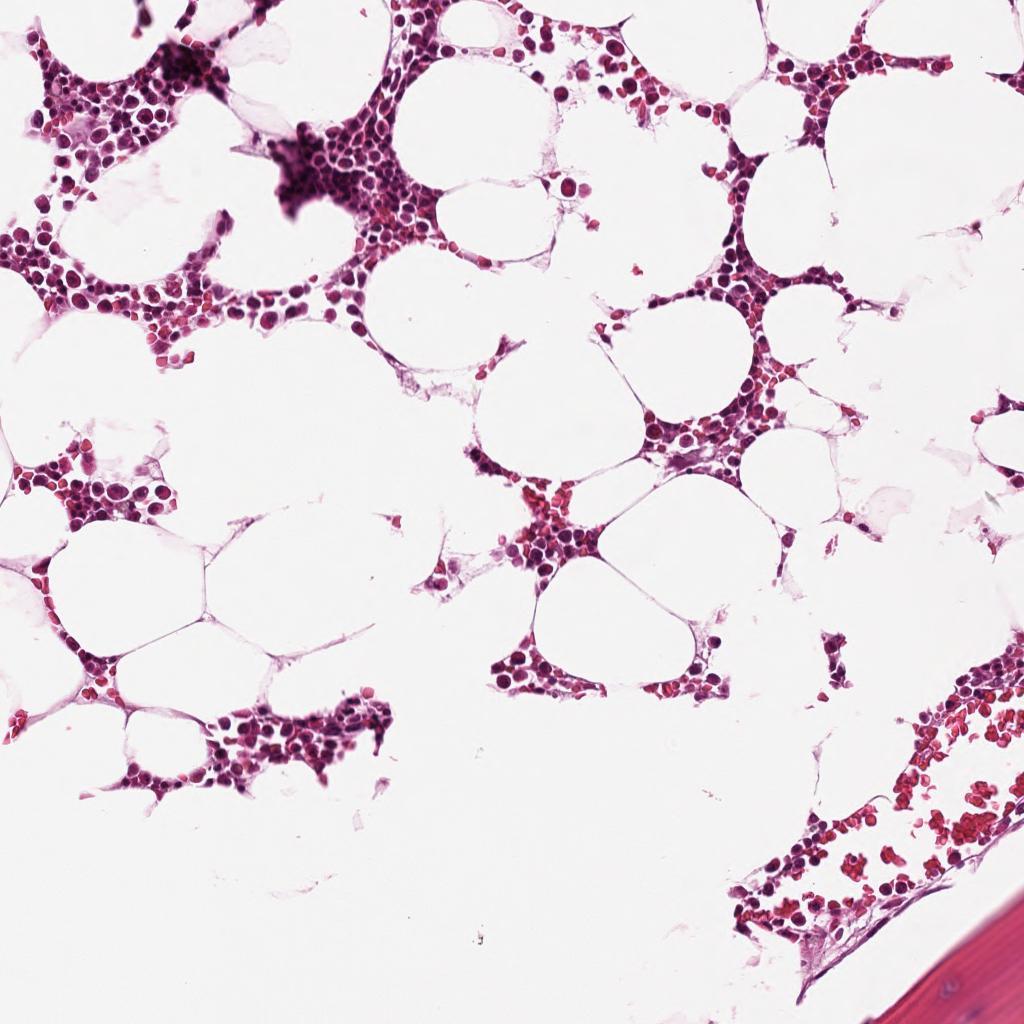
Label: Non-Tumor